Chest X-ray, PA view. Patient: 60 years old, sex F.
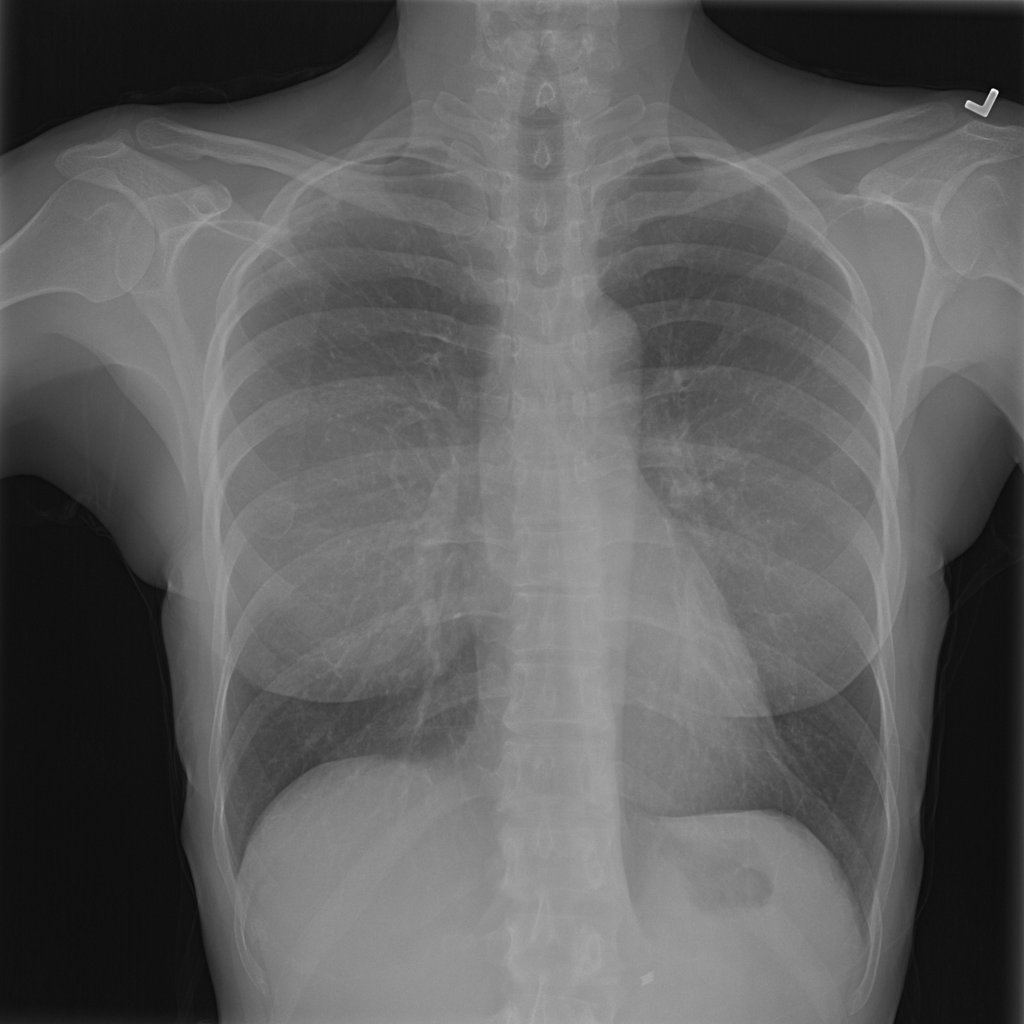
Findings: No Finding